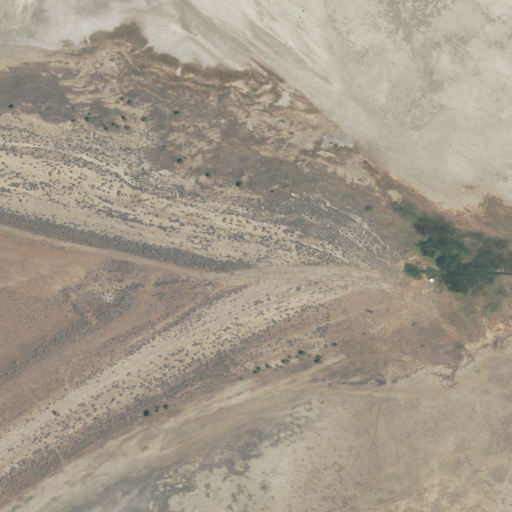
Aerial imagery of cape in Utah named Argo Point containing barren land, grassland, shrub, and herbaceous wetlands